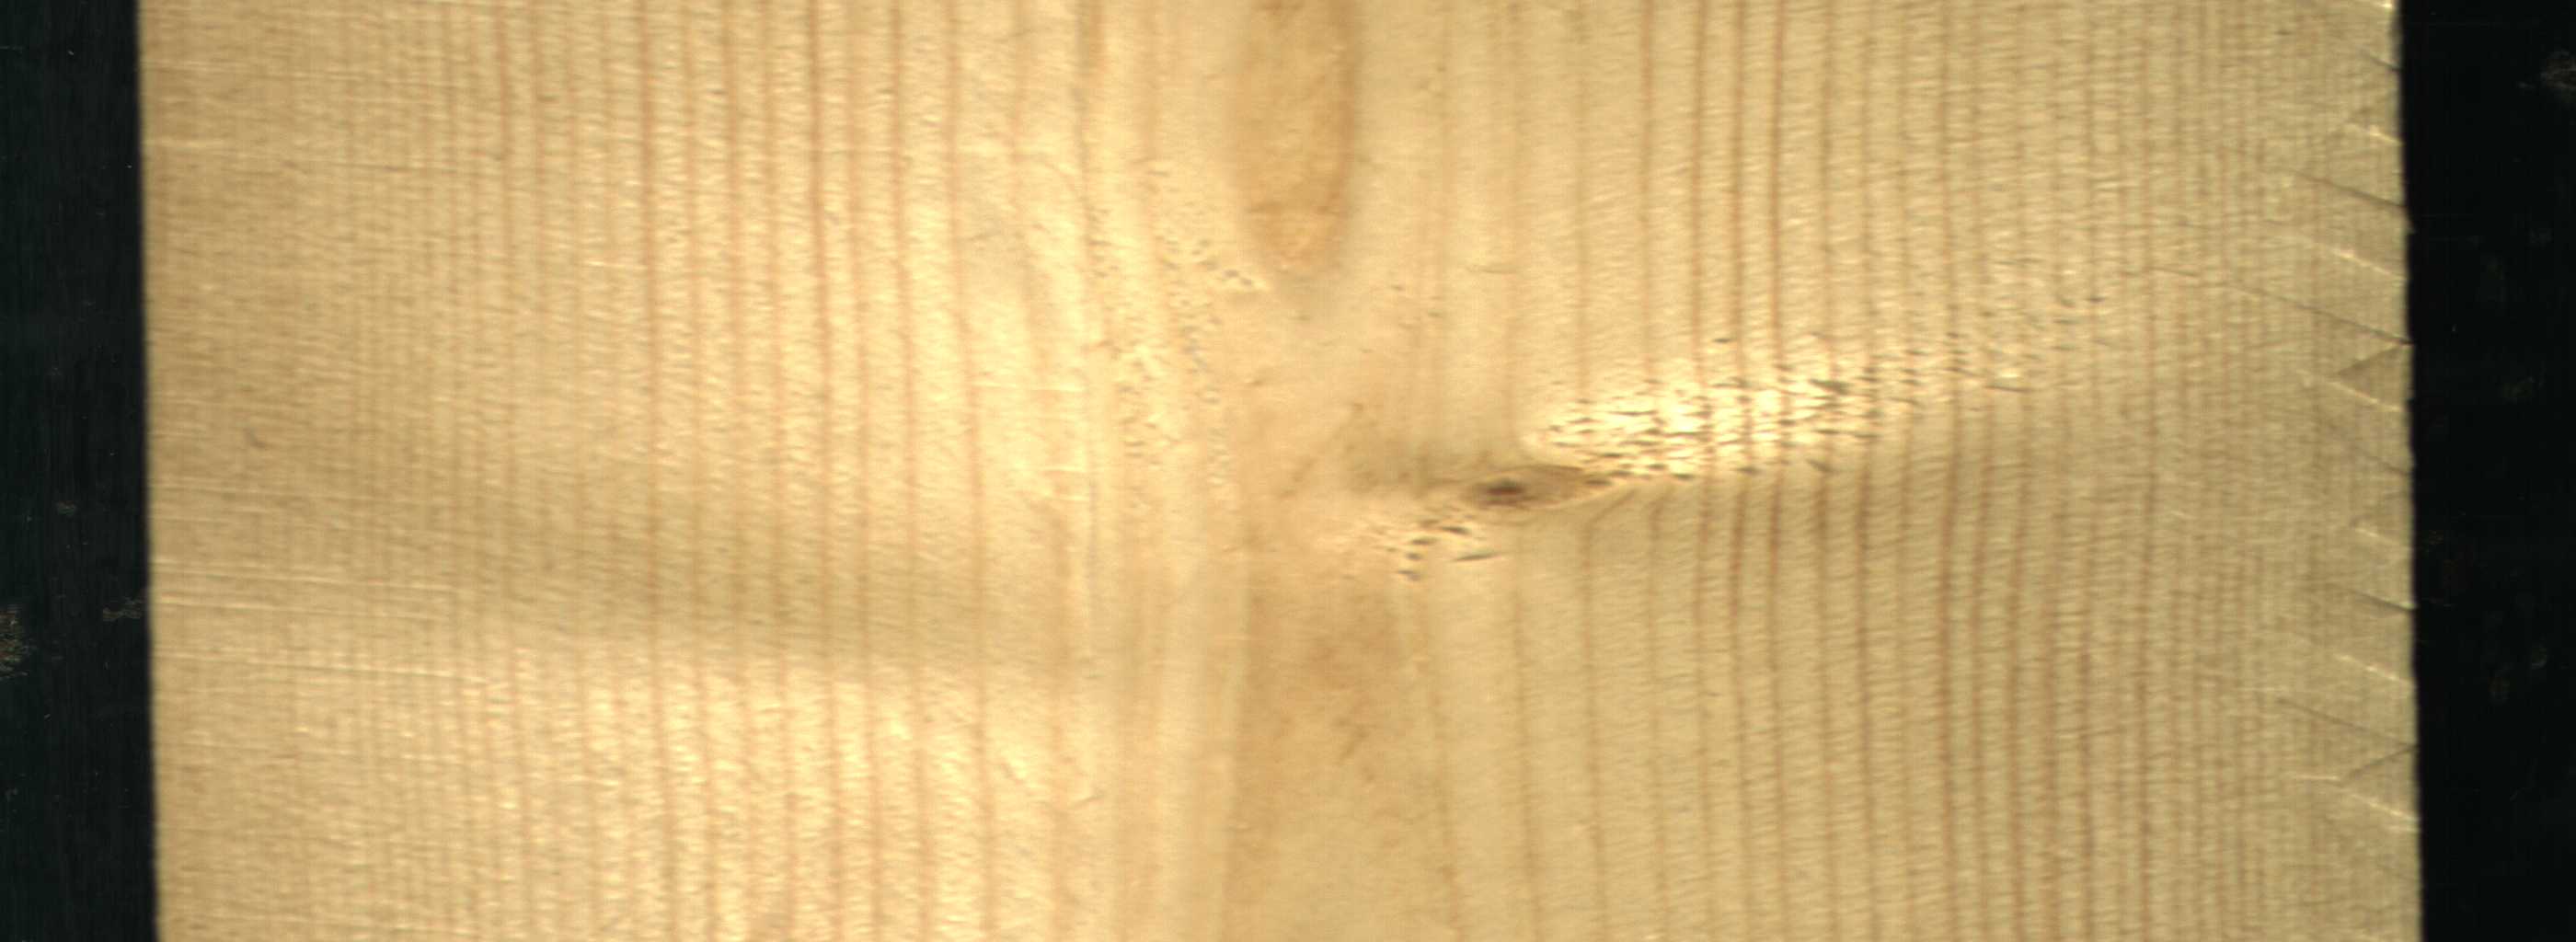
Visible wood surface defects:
Live_Knot